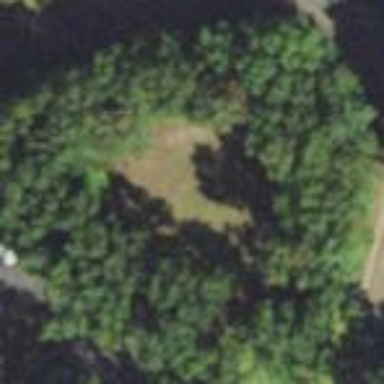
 categorized as Existing Preserved Open Space."